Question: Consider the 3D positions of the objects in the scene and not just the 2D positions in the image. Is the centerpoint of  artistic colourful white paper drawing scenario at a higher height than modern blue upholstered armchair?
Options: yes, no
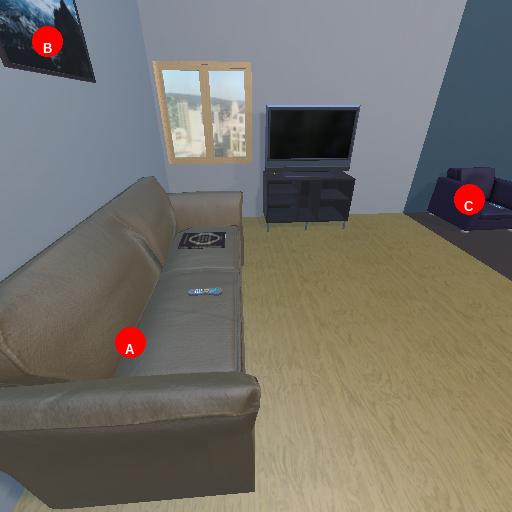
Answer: yes